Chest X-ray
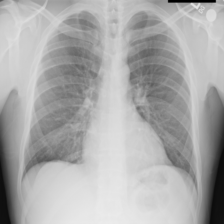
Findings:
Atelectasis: negative
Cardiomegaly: negative
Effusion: negative
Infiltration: negative
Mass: negative
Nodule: negative
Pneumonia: negative
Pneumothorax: negative
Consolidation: negative
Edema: negative
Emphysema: negative
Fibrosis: negative
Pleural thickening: negative
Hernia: negative